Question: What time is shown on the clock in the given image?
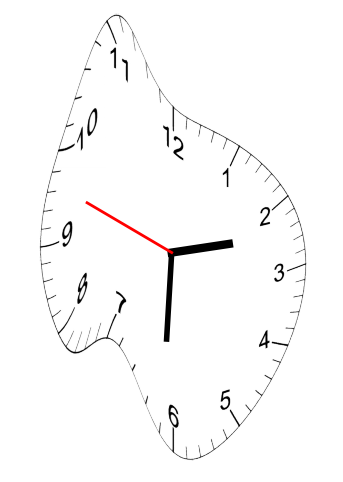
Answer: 02:30:48